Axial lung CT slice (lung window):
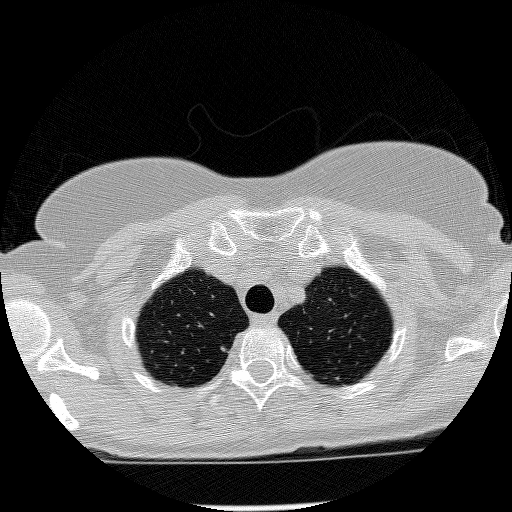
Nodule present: yes
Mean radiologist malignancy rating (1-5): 2.667